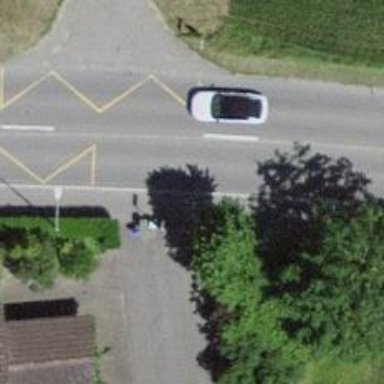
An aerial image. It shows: Bollard barrier.